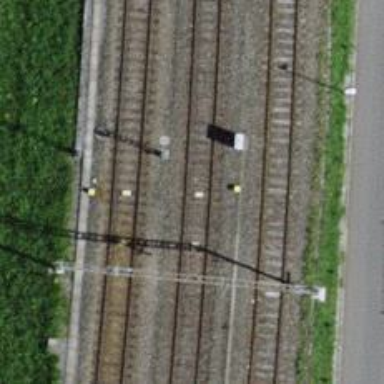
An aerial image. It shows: Railway signal.